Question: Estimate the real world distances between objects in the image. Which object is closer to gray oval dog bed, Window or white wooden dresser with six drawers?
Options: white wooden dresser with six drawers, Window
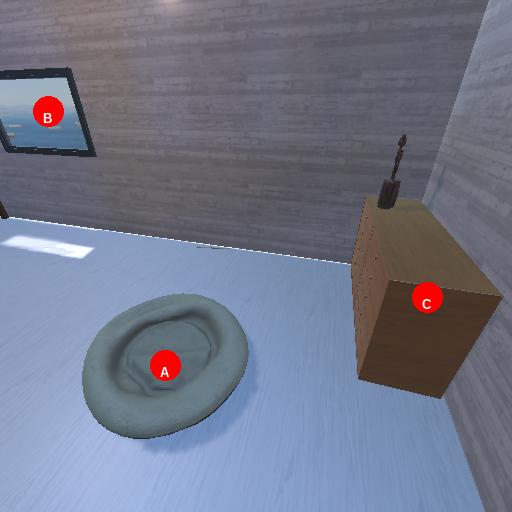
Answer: white wooden dresser with six drawers